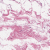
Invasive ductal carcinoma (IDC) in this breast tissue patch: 0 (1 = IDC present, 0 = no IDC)